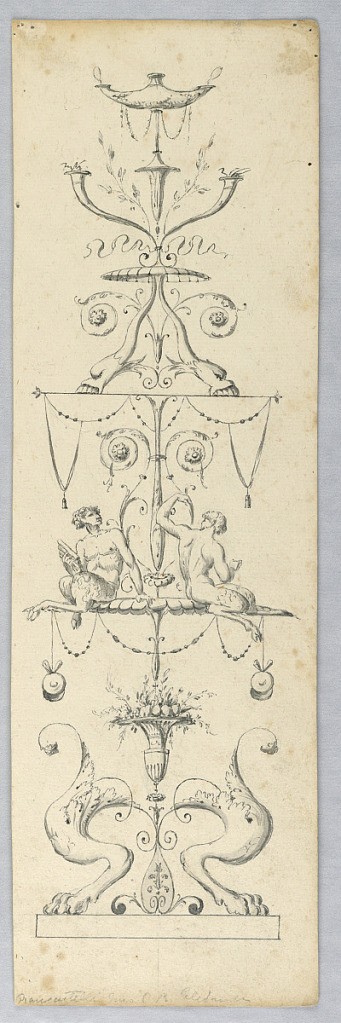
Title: Design for a Wall Decoration
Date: ca. 1830
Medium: Graphite, pen and ink, brush and wash on paper
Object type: Drawing
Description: Candelabrum design. At the bottom are two paw feet, from which a vase grows. Above this are two seated satyrs. Dolphins and vases above